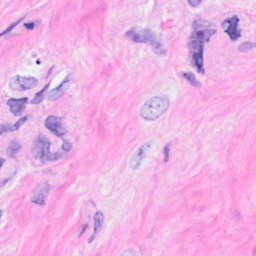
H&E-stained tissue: Breast